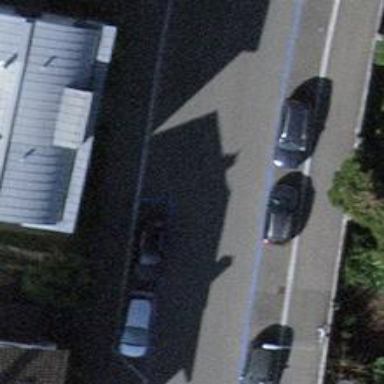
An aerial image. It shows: Parking lane designated for parking.